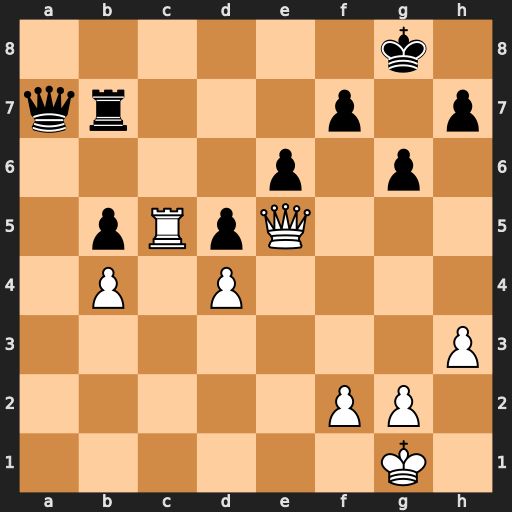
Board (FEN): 6k1/qr3p1p/4p1p1/1pRpQ3/1P1P4/7P/5PP1/6K1
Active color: w
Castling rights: -
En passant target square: -
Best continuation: Rc8#